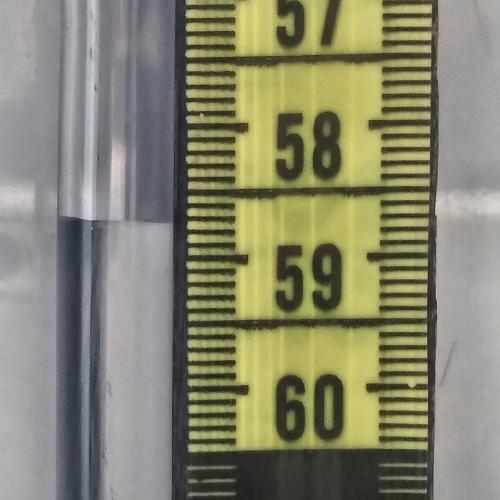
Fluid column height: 58.7 cm